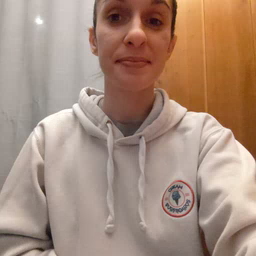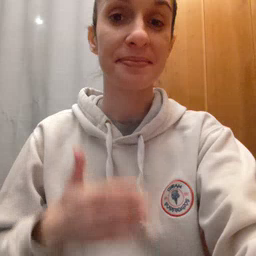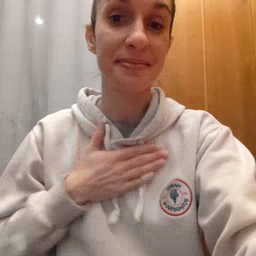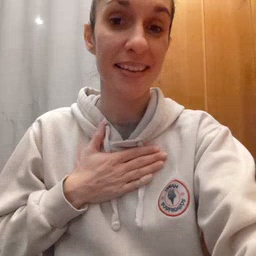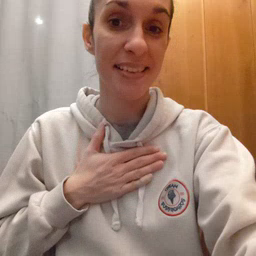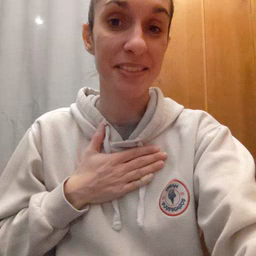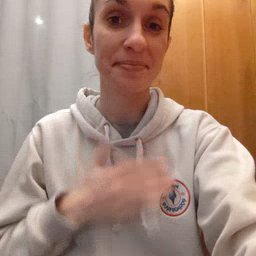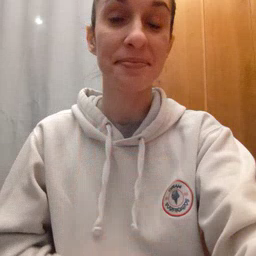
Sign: minemy